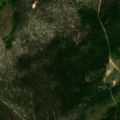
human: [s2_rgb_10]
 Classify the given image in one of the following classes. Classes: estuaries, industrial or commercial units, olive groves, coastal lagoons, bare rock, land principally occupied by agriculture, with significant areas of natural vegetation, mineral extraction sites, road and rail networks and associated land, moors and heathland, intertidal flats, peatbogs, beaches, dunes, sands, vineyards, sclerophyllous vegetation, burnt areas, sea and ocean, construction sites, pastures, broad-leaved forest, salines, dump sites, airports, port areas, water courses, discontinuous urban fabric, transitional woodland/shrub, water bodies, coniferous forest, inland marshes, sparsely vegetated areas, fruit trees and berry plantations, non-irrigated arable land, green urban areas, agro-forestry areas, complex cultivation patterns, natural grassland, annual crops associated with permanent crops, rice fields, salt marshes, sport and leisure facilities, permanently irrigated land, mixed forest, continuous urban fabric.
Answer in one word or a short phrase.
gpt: coniferous forest, moors and heathland, transitional woodland/shrub